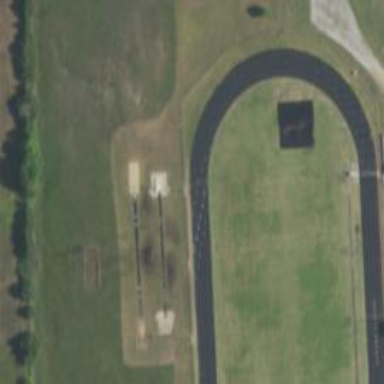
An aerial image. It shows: Track in leisure land.